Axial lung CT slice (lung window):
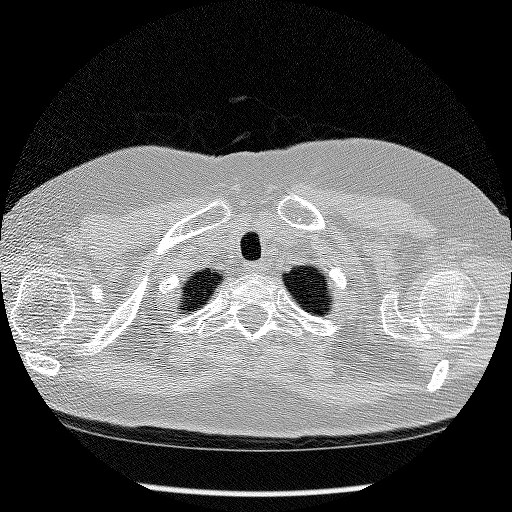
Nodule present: no